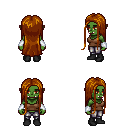
a pixel art fantasy rpg character, female body template, orc, green skin, brown pirate shirt, metal pants, brunette extra-long hairstyle, white cloth bracers, black shoes, four views (front, back, left, right), 2x2 character sprite sheet, small pixel art, hard edges, no anti-aliasing